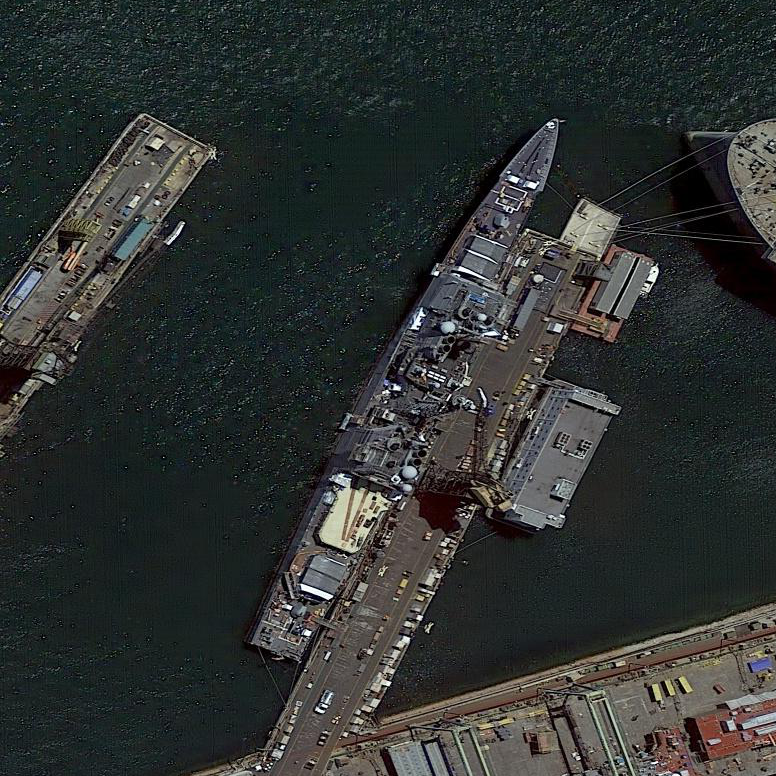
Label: Ticonderoga-class_cruiser